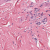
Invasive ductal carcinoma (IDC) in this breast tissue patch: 0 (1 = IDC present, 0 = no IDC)